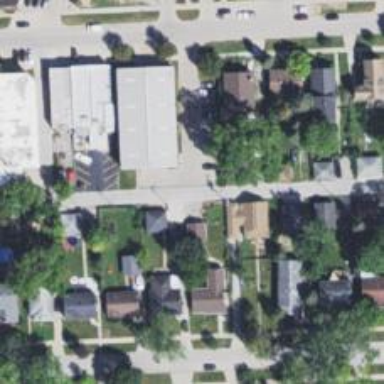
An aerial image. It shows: Alley classified as service road.